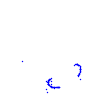
Particle: kaon